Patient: sex F, age 27
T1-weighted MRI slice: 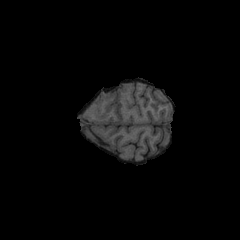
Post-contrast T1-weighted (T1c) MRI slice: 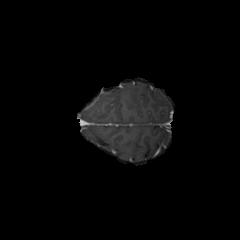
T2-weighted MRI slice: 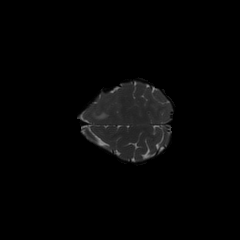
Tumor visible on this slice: yes
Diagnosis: Astrocytoma, IDH-mutant
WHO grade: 4